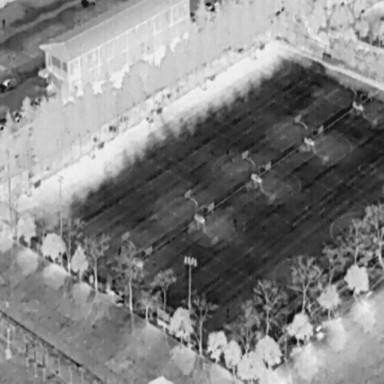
There are five objects shown in the infrared image, including a Car, and four People.